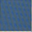
Piece: xx